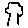
Label: tree